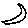
Label: moon